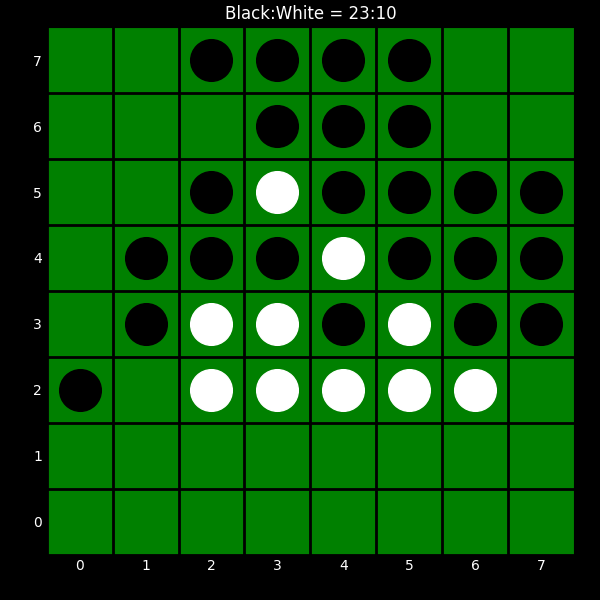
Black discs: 23
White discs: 10